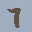
Label: 7